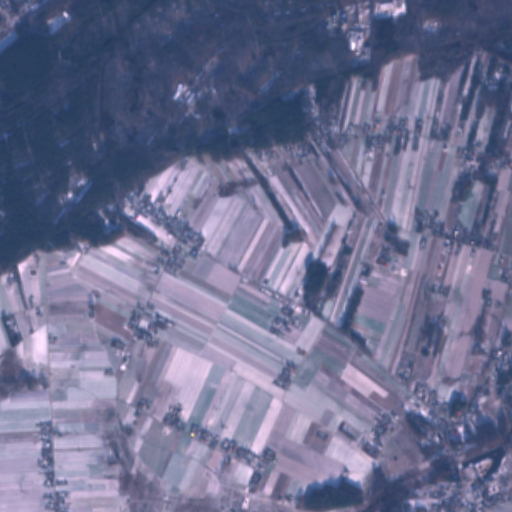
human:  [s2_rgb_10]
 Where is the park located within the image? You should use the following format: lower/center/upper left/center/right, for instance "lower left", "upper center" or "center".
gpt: The park is located in the lower right of the image.
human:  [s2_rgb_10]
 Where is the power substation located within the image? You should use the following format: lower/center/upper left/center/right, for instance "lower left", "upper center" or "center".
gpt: The power substation is located in the upper left of the image.
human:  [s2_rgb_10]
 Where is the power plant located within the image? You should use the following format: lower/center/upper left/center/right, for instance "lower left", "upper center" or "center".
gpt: There is no power plant in the image.